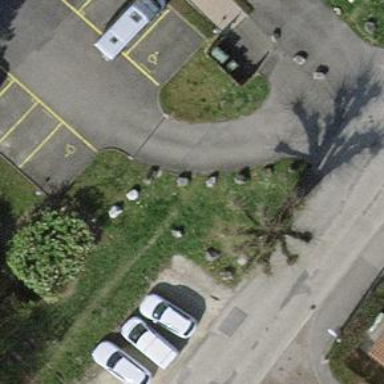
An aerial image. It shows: Block barrier.